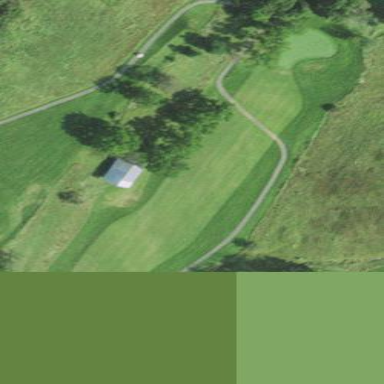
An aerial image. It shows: Area of rough grass used for golf.